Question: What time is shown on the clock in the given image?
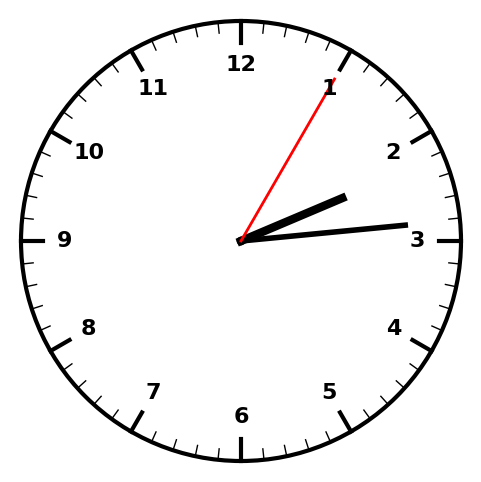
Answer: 02:14:05